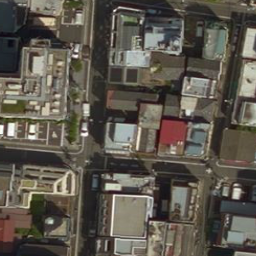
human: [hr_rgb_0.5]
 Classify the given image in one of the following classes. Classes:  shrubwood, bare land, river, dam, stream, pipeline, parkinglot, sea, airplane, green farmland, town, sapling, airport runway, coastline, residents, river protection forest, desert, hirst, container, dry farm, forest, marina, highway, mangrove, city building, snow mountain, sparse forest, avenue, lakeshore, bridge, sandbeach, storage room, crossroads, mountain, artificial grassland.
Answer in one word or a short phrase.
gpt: city building